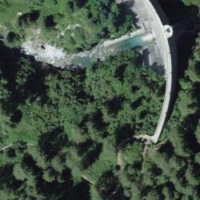
EUNIS habitat code: 43
Species observed at this site:
Papilio machaon
Vaccinium myrtillus
Erebia euryale